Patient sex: F
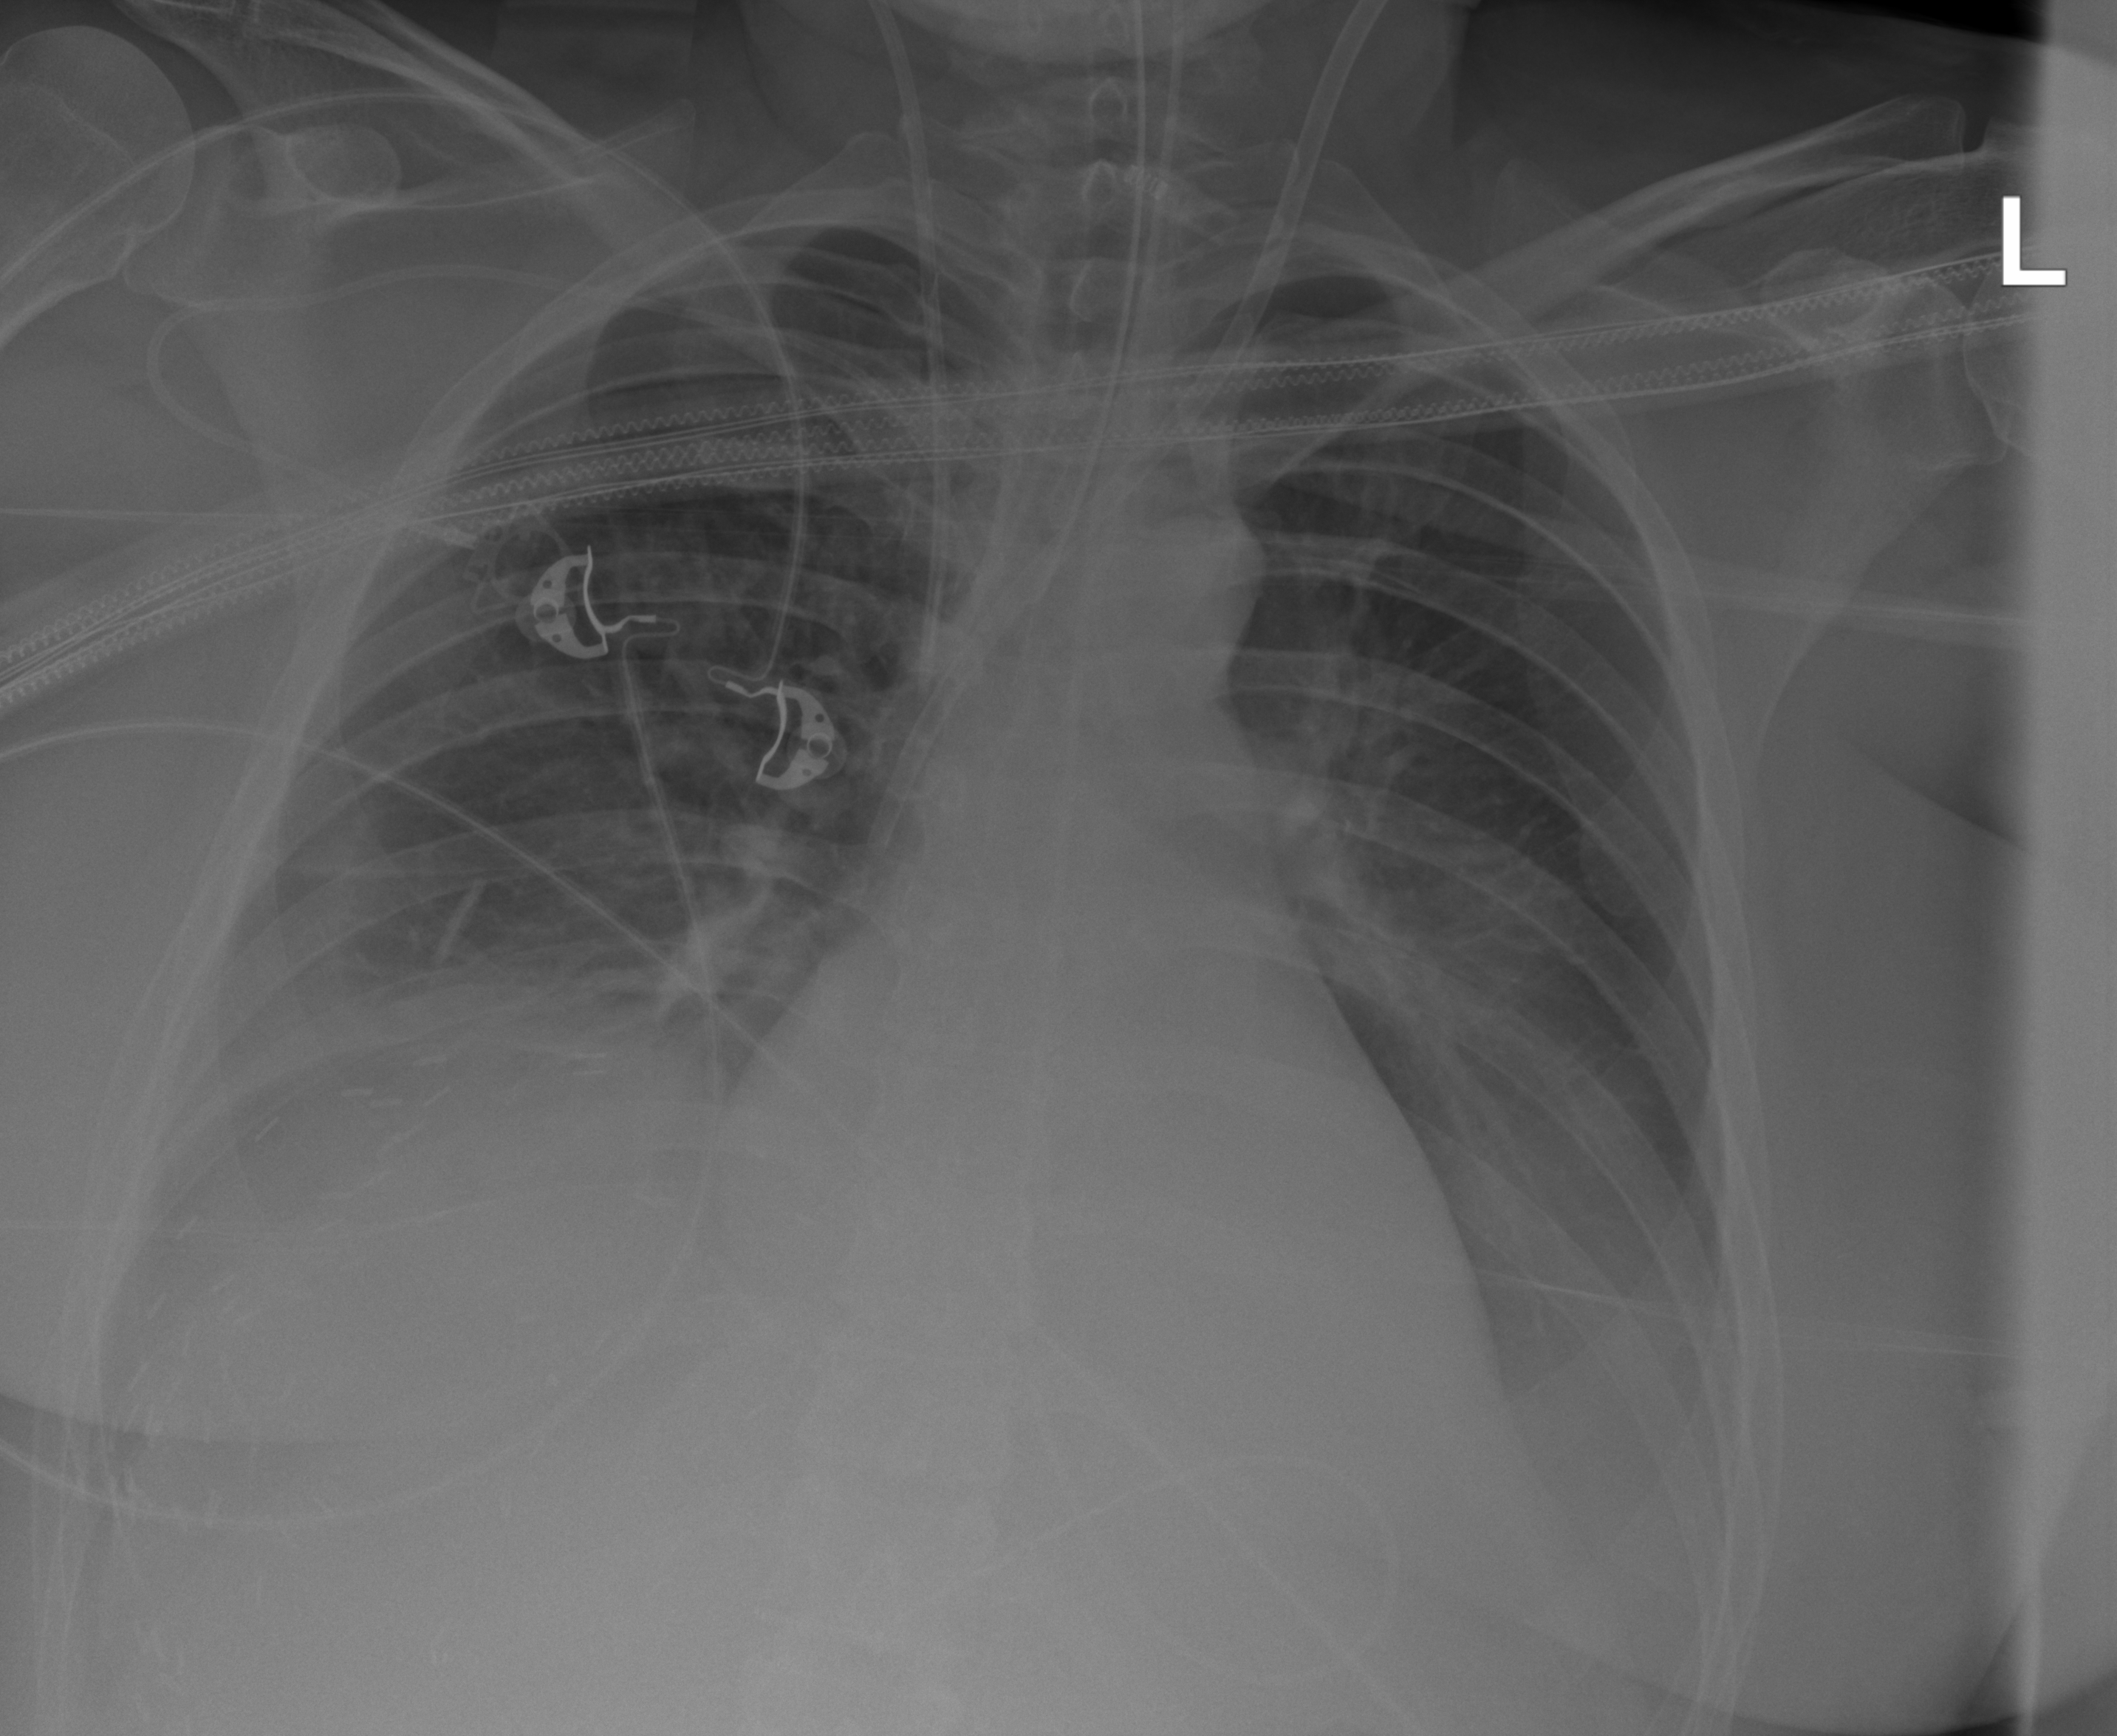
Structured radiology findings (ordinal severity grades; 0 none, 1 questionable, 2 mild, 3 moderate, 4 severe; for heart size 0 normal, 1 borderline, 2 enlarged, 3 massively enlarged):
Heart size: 1
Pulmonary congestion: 0
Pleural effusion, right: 2
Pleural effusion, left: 2
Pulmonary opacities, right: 2
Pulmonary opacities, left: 0
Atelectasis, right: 3
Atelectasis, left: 3